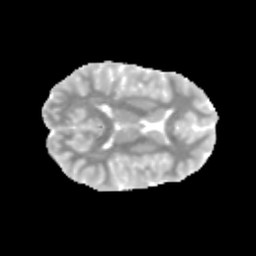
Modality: MD
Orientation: axial
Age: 10
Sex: female
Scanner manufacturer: siemens
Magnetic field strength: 3 T
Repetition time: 3.8 s
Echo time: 0.07 s